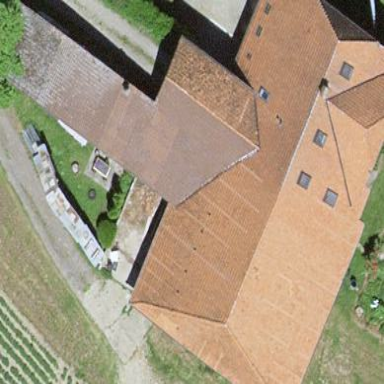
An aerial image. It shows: Farm building.